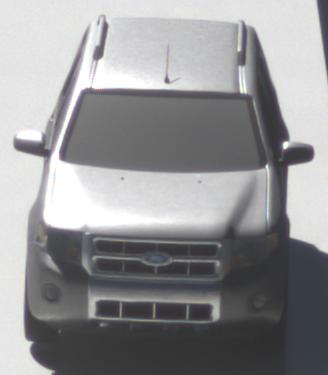
Make: Ford
Model: Escape Hybrid
Detailed model: -
Model produced from: 2004
Model produced until: 2012
Doors: 5
Color: gray
Road condition: wet road
Daytime: midday
Contrast: high contrast